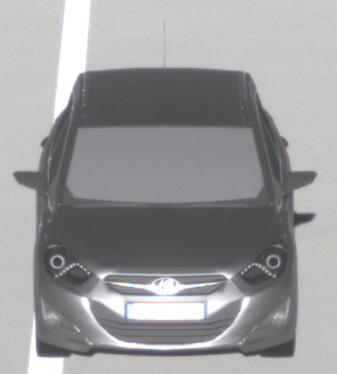
Make: Hyundai
Model: i40 Kombi 1.6 GDI
Detailed model: i40 (VF) Kombi
Model produced from: 2012/08
Model produced until: 2013/09
Doors: 5
Color: gray
Road condition: dry road
Daytime: morning or afternoon
Contrast: high contrast